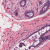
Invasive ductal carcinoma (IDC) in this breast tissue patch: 0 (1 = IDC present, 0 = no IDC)